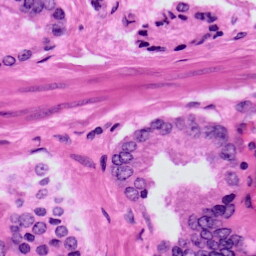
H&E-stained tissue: Prostate